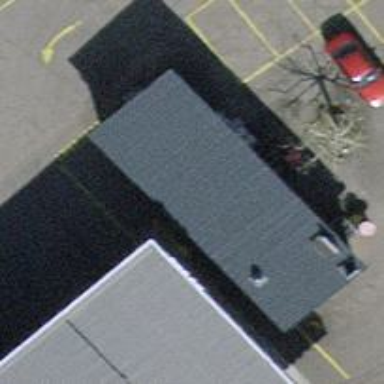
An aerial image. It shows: Restaurant.